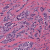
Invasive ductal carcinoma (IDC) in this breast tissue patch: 1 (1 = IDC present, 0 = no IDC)